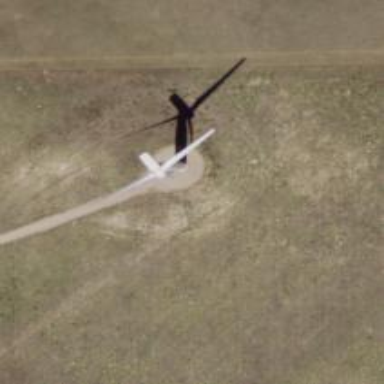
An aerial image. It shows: Wind turbine generating power.